Aerial crown-view tile of a tropical tree (Barro Colorado Island, Panama), acquired 20250915:
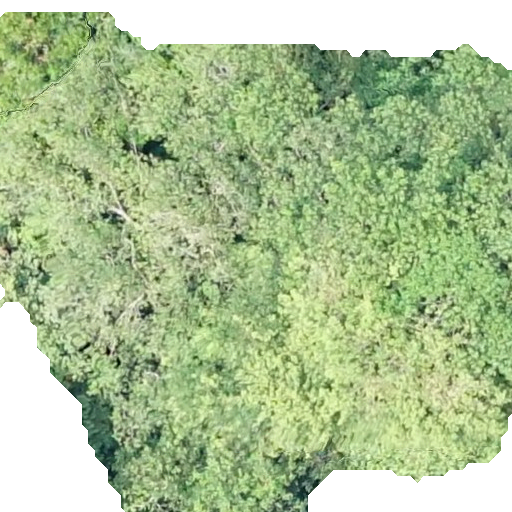
Species: Hura crepitans
GBIF accepted scientific name: Hura crepitans
Crown area: 375.69 m²